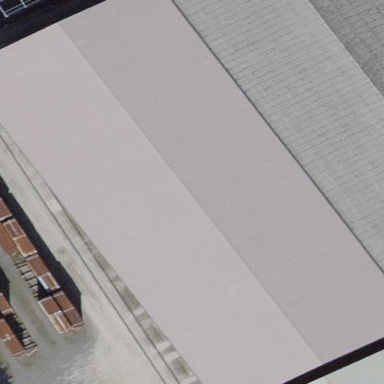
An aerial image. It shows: Industrial building.